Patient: sex M, age 44
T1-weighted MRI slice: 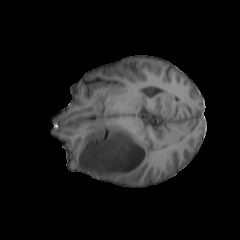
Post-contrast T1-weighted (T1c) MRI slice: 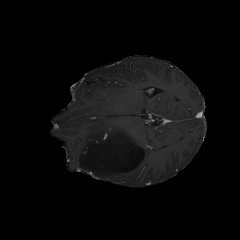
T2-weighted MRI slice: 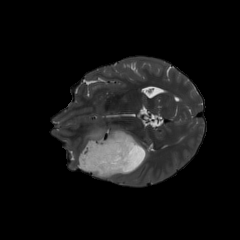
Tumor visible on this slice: yes
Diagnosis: Astrocytoma, IDH-mutant
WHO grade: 3